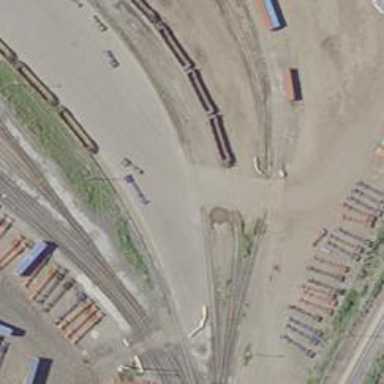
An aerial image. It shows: Railway yard used for servicing trains.